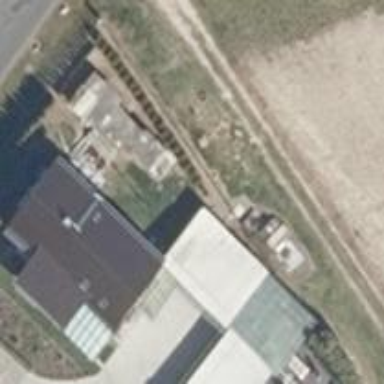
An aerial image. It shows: Detached building.